Question: I am not looking on how to visualize multi-dimensional data, but on what pyplot exactly does when multi-dimensional data is fed to it? As an example, consider this simple code:
'''
import matplotlib.pyplot as plt
import numpy as np
X = np.array([[1,2,3],[4,3,2],[0,2,4]])
Y = np.array([1,2,3]).reshape(-1,1)
plt.plot(X, Y, 'ro', alpha=0.3)
'''
X is a 3x3 array and Y is a 3x1 array. What I initially thought was happening was that Y would be repeated to match X's dimensions. That is, 3 scatter plots will be produced as X[0] vs Y, X[1] vs Y and X[2] vs Y and all three would be super-imposed on same x-axis. But as from the output below, if my hypothesis was correct, there would be a point at (0,1) from X[2] vs Y graph, but there isn't. Please help me out guys.

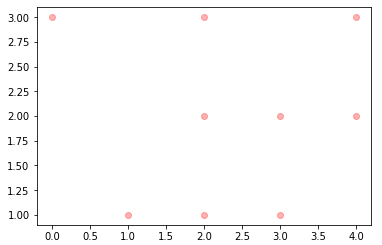
Answer: You can interpret the result with removing the color specifier for the marker:
'''
import matplotlib.pyplot as plt
import numpy as np
X = np.array([[1,2,3],[4,3,2],[0,2,4]])
Y = np.array([1,2,3]).reshape(-1,1)
plt.plot(X, Y, 'o', alpha=0.3)
'''
This will produce the figure below. We see that the blue dots were obtained with the 'Y' coordinates and the first element of each array of 'X' (namely, 'X[:, 0]'), and so on.
<URL>
So 'plt.plot' does something similar than
'''
for x in X.T: # .T for transposing the array
plt.plot(x, Y, 'o', alpha=0.3)
'''